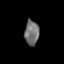
Tissue: prostate
Cell type: T cells
Senescence score: 0.2606
Nuclear area (px): 348
Mean DAPI intensity: 113.29